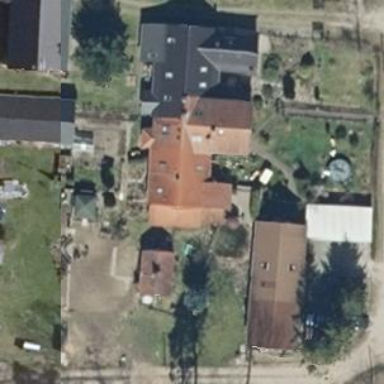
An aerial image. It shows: House with flat red roof.